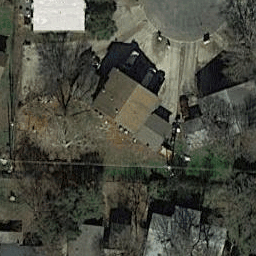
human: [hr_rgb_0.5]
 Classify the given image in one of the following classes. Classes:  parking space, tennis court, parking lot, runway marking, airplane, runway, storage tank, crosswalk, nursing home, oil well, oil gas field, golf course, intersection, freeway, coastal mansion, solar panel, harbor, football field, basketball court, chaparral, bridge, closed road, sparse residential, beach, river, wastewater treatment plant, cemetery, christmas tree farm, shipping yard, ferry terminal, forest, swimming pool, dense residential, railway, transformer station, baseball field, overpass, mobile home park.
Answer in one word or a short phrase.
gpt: sparse residential